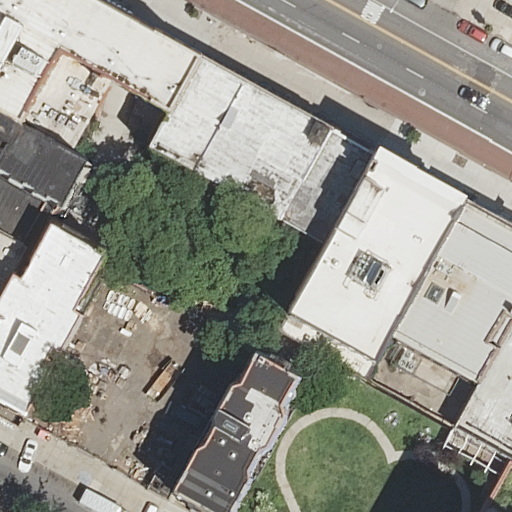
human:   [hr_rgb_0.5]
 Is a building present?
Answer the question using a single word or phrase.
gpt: yes

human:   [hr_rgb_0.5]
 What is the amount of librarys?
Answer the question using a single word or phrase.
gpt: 1

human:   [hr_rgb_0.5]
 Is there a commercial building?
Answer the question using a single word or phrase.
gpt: no

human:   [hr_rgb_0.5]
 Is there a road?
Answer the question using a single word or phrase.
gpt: yes

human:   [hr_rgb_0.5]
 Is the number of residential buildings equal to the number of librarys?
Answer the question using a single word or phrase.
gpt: no

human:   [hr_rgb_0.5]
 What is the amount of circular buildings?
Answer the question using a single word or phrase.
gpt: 0

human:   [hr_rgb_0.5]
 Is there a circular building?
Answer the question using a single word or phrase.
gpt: no

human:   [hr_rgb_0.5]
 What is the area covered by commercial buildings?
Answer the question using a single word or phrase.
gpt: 0m2

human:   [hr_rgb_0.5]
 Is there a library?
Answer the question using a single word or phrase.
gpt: yes

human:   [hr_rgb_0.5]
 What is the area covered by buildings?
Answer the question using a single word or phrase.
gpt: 4226m2

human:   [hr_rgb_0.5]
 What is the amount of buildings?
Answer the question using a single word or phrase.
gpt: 14

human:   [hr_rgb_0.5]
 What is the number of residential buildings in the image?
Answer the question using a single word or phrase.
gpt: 14

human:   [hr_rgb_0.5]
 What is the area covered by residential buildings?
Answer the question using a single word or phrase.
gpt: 4226m2

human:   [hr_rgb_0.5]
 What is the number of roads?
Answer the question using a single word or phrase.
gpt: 2

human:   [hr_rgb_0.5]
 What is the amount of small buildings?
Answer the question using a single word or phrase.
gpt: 4

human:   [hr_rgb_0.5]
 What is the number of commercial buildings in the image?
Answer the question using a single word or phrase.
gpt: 0

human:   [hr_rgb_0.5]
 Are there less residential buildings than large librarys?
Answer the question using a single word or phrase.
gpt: no

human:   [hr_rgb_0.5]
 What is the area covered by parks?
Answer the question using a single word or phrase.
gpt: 1033m2

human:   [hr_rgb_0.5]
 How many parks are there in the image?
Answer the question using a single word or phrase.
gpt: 1

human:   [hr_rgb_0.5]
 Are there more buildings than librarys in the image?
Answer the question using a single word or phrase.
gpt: yes

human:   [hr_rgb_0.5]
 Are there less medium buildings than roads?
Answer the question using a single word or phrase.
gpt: no

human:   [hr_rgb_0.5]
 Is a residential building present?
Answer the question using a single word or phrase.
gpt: yes

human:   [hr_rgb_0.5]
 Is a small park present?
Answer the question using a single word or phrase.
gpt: no

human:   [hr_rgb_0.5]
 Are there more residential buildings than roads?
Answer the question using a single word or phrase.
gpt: yes

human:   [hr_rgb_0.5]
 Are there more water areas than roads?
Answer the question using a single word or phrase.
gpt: no

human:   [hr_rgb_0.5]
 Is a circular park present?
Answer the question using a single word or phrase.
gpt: no

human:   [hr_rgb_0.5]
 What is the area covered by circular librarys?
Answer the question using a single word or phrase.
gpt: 0m2

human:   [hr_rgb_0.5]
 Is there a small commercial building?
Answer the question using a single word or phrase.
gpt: no

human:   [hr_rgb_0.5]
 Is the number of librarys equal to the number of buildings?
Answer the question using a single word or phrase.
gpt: no

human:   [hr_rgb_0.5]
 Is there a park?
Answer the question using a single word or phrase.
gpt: yes

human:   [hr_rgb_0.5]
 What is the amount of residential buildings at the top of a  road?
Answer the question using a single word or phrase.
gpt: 12

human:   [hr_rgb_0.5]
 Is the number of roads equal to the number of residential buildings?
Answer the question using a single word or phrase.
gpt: no

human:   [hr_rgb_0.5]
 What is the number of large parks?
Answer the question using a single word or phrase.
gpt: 1

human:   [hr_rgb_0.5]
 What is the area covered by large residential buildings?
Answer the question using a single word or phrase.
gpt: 2084m2

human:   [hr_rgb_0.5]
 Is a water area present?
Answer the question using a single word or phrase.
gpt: no

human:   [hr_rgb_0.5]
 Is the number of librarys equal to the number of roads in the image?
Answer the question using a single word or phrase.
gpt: no

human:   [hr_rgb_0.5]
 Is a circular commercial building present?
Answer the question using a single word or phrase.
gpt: no

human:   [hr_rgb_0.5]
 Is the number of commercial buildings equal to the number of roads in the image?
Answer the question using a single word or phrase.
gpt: no

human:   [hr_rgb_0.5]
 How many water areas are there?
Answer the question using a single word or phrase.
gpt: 0

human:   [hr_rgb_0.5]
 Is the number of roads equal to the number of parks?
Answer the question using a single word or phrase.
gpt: no

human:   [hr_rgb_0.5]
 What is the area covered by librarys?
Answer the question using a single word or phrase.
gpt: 547m2

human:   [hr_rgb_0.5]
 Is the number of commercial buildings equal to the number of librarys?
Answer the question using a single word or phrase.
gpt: no

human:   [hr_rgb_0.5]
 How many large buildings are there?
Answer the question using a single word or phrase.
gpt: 3

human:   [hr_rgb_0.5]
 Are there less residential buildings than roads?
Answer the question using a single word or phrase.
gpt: no

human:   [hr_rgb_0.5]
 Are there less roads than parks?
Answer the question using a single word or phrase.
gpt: no

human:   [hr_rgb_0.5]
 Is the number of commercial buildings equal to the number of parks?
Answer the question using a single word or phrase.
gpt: no

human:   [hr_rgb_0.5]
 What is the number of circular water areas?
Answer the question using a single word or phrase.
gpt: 0

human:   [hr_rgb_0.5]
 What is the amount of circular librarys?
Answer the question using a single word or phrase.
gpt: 0

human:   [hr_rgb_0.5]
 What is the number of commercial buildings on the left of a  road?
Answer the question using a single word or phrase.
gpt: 0

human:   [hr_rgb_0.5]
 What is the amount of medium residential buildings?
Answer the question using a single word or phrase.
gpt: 7

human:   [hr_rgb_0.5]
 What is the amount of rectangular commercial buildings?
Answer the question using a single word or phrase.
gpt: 0

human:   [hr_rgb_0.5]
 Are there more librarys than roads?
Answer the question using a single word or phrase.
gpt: no

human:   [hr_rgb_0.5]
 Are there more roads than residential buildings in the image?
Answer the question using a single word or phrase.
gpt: no

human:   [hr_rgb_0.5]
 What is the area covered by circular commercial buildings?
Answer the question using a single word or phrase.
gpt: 0m2

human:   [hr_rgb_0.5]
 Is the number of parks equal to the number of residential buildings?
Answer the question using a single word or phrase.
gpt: no

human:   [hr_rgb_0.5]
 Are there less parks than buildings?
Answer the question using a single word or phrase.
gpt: yes

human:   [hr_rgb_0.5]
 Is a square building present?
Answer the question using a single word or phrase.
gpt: no

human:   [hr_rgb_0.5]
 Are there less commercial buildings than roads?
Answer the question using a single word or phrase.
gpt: yes

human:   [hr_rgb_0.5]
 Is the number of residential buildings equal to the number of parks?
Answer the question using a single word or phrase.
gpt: no

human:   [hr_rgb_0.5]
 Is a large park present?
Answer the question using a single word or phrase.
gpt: yes

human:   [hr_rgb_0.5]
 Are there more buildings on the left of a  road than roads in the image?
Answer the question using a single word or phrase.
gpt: yes

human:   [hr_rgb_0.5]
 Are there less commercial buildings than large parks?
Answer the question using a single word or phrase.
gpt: yes

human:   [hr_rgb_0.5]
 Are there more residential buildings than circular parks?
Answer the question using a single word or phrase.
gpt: yes

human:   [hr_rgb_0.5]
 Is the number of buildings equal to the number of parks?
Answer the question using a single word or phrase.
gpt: no